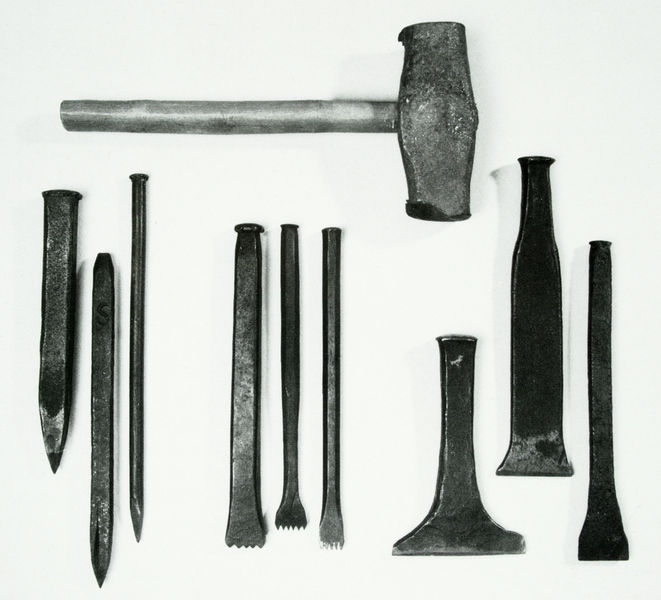
Titel: Bossierwerkzeug
Standort: Nürnberg.
Institution: Heinz-Leo Weiß
Schlagwörter: schatten, weiß, grau, holz, licht, schwarz, metall, nägel, foto, fotografie, photographie, eisen, schwarzweiss, photo, zähne, werkzeug, hammer, stiehl, aufnahme, stechen, neuzeit, fäustel, spatel, werkzeuge, dorn, beitel, trennen, stichel, meißel, steinwerkzeug, bildhauerwerkzeug, breitkopf, stechbeitel, steinmetzwerkzeug, zahnbeitel, zahnen, zahnmeißel